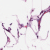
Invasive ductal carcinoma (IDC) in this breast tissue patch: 0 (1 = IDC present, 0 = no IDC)